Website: lowes
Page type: billing-address
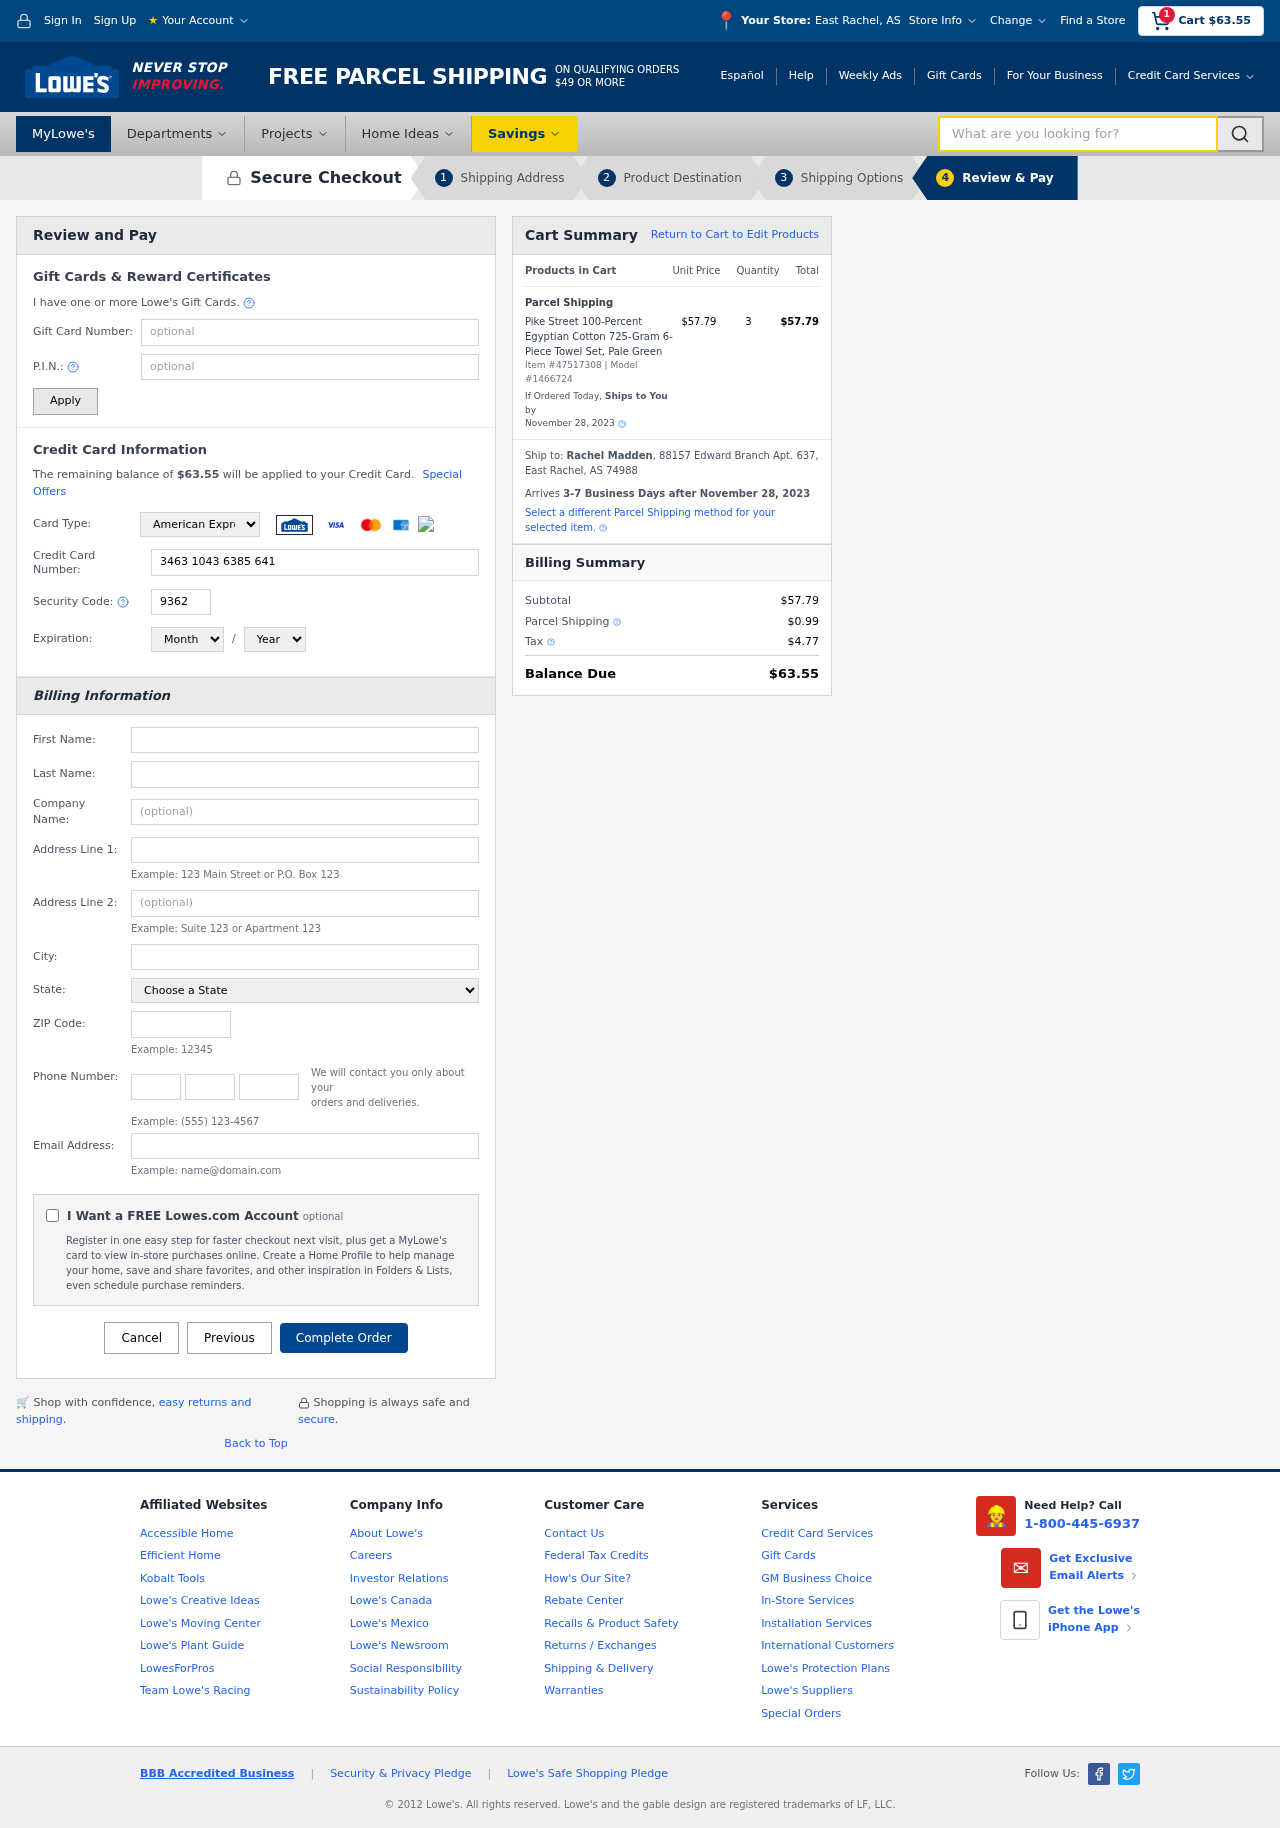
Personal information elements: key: PII_CARD_CVV
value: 9362
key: PII_CARD_EXPIRY_MONTH
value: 10
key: PII_CARD_EXPIRY_YEAR
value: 26
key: PII_CARD_NUMBER
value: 3463 1043 6385 641
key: PII_CARD_TYPE
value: American Express
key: PII_CITY
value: East Rachel
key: PII_CITY_STATE
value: East Rachel, AS
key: PII_EMAIL
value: rachel_madden@gmail.com
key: PII_FIRSTNAME
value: Rachel
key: PII_FULLNAME
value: Rachel Madden
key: PII_LASTNAME
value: Madden
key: PII_PHONE_AREA
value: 686
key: PII_PHONE_PREFIX
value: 841
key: PII_PHONE_SUFFIX
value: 6601
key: PII_POSTCODE
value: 74988
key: PII_STATE
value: AS
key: PII_STREET
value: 88157 Edward Branch Apt. 637
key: PII_STREET2
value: Suite 984
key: PII_CITY_STATE_ZIP
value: East Rachel, AS 74988
Product elements: key: PRODUCT1_NAME
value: Pike Street 100-Percent Egyptian Cotton 725-Gram 6-Piece Towel Set, Pale Green
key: PRODUCT1_PRICE
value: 57.79
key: PRODUCT1_QUANTITY
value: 3
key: PRODUCT_ITEM_NUMBER
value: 47517308
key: PRODUCT_MODEL_NUMBER
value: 1466724
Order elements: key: ORDER_SUBTOTAL
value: $63.55
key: ORDER_TOTAL
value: $63.55
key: ORDER_SHIPPING_DATE
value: November 28, 2023
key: ORDER_SUBTOTAL
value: $57.79
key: ORDER_DELIVERY_DATE
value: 3-7 Business Days after November 28, 2023
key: ORDER_SHIPPING_DATE2
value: November 28, 2023
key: ORDER_SUBTOTAL2
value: $57.79
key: ORDER_SHIPPING_COST
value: $0.99
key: ORDER_TAX
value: $4.77
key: ORDER_TOTAL2
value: $63.55
Search elements: key: HEADER_SEARCH
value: What are you looking for?